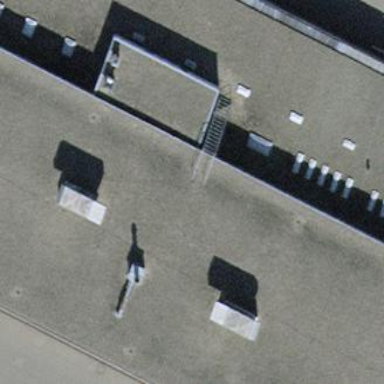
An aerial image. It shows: Building dedicated to vehicle inspection.